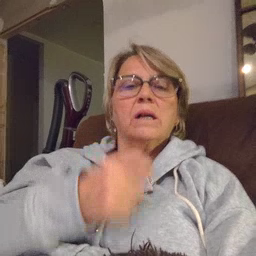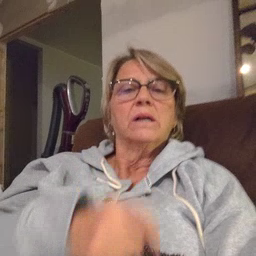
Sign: tongue